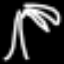
Label: palm tree